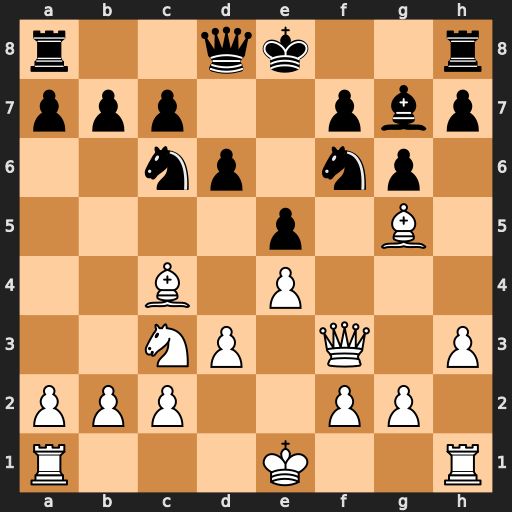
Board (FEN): r2qk2r/ppp2pbp/2np1np1/4p1B1/2B1P3/2NP1Q1P/PPP2PP1/R3K2R
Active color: w
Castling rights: KQkq
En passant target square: -
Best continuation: Nd5 Nxd5 Bxd8